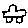
Label: car